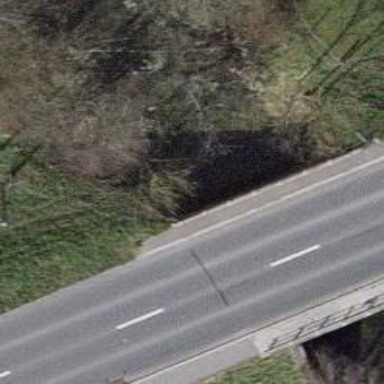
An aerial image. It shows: Culvert tunnel.